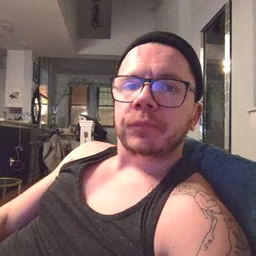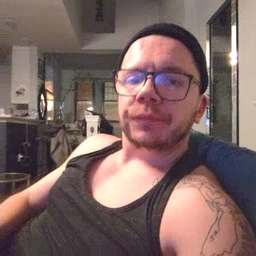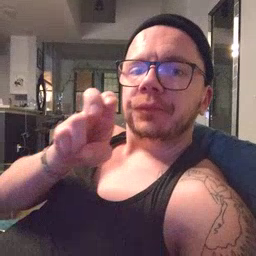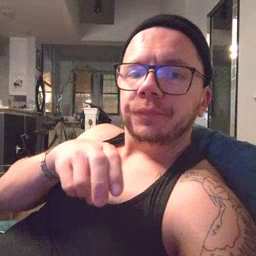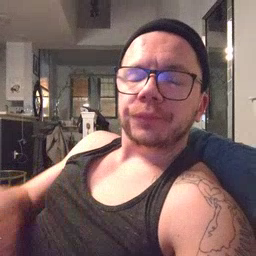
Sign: chair